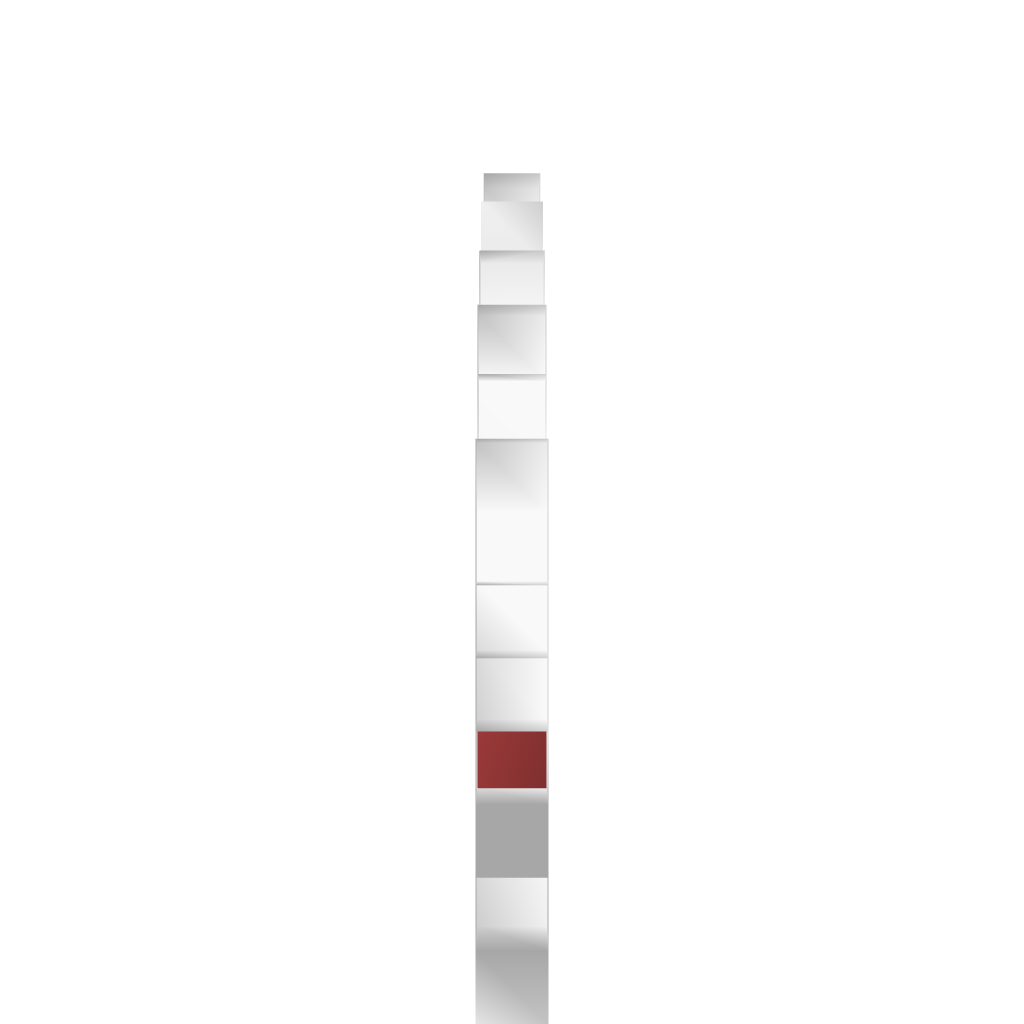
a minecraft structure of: Pac-man Ghosts bad low quality